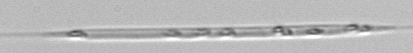
Label: Rhizosolenia